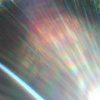
Label: sunburn